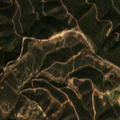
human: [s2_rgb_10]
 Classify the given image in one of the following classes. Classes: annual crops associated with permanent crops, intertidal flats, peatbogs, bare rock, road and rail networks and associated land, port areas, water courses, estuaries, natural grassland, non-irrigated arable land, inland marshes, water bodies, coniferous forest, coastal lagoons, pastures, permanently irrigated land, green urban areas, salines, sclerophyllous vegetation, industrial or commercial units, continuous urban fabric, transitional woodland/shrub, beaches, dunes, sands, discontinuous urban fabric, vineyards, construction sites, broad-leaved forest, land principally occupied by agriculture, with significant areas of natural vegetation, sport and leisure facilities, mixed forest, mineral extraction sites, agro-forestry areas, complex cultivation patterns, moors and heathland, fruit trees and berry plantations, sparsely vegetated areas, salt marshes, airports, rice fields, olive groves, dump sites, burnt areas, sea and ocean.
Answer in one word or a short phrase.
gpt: broad-leaved forest, sclerophyllous vegetation, transitional woodland/shrub